The image is a continuous-wavelet scalogram (time versus scale) of a rotating-machine vibration signal. Classify the rotor condition as one of: normal, misalignment, unbalance, looseness.
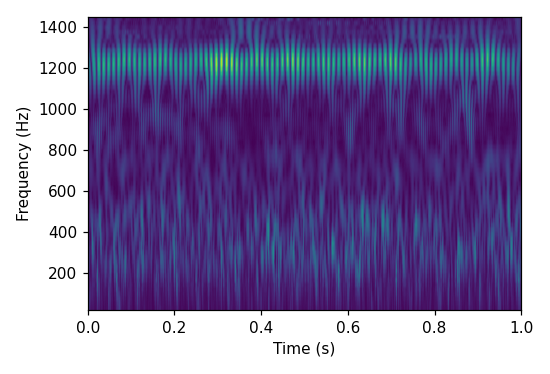
Answer: misalignment